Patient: sex F, age 36
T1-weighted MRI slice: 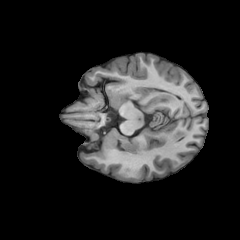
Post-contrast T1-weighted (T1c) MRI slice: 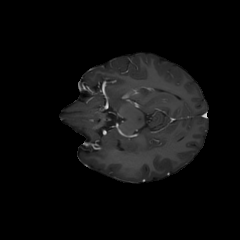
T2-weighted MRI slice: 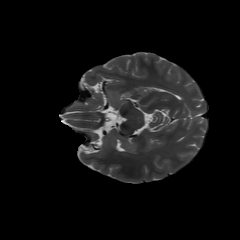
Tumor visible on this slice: no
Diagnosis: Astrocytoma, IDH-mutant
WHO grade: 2